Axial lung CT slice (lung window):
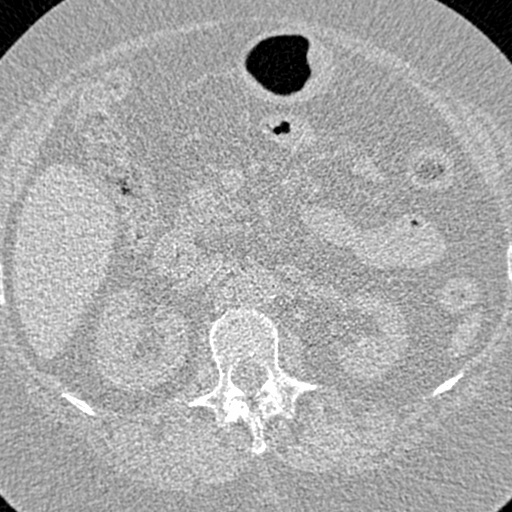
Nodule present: no